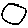
Label: circle